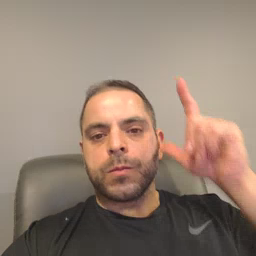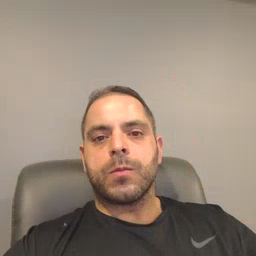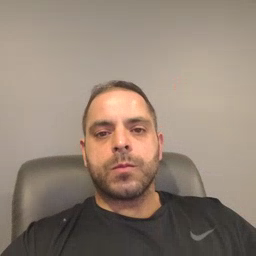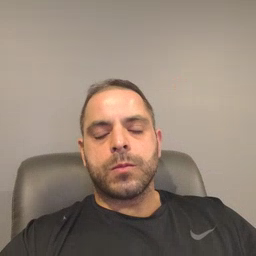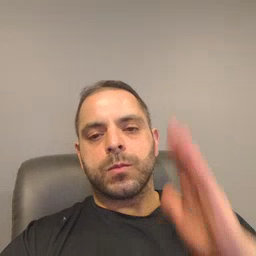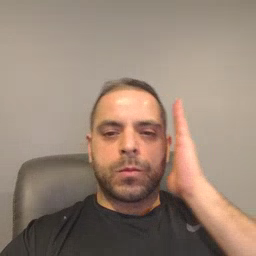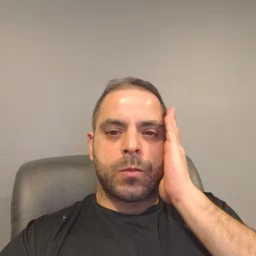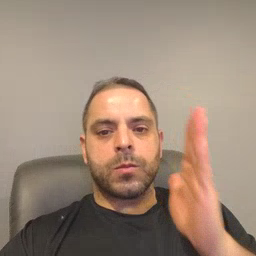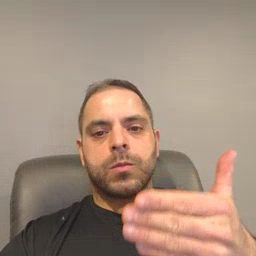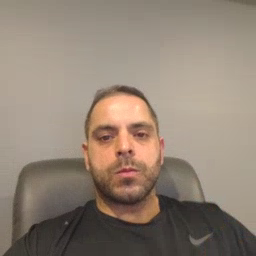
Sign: bedroom